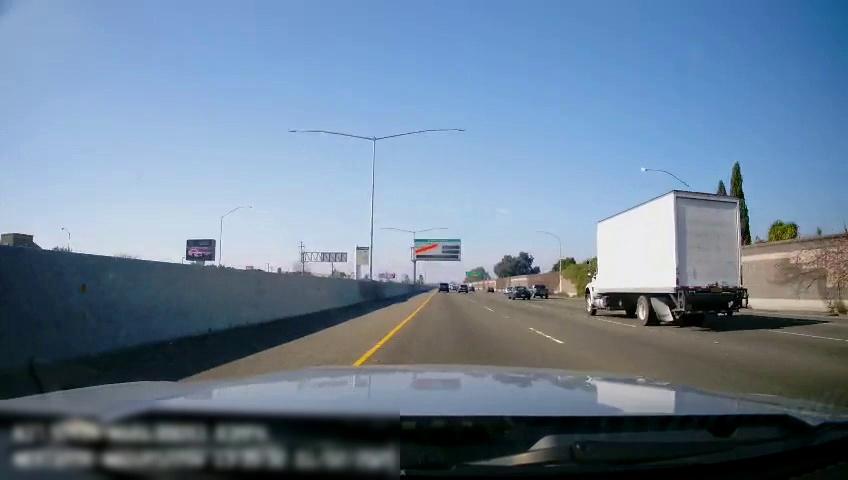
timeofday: Day
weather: Sunny
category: Drivable Space
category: Vehicles | SUV
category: Vehicles | Truck
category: Vehicles | Car
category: Vehicles | Truck
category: Vehicles | SUV
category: Lanes | Current Lane
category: Lanes | Current Lane
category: Lanes | Alternate Lane
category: Lanes | Alternate Lane
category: Lanes | Alternate Lane
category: Traffic | Signs
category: Traffic | Signs